Question: I got this problem and I have been tyring alot (even deleting the htaccess) and I haven't found a solution.
A customer of my company has an application that I didn't make.... but I could nottice that there was an HTACCESS (and it happened to me before) and it seems to have some Rewrite rules. I am not familiar with HTaccess stuff, I am very ignorant about what's going on in this kind of files.
The page looks like this

## The htaccess file contains this:
'''
Options All -Indexes
Options +FollowSymLinks
RewriteEngine on
#4 variables
Rewriterule ^(.*)/(.*)/(.*)/(.*)/(.*)/(.*)/(.*)/(.*)/(.*)/$ $1.php?$2=$3&$4=$5&$6=$7&$8=$9
#3 variables
Rewriterule ^(.*)/(.*)/(.*)/(.*)/(.*)/(.*)/(.*)/$ $1.php?$2=$3&$4=$5&$6=$7
#2 variables
Rewriterule ^(.*)/(.*)/(.*)/(.*)/(.*)/$ $1.php?$2=$3&$4=$5
#1 variable
Rewriterule ^(.*)/(.*)/(.*)/$ $1.php?$2=$3
RewriteCond %{REQUEST_FILENAME} !-f
RewriteCond %{REQUEST_FILENAME} !-d
RewriteRule ^(.*) index.php
AddType application/x-httpd-php .html
AddType application/x-httpd-php .htm
'''
Do you have any idea if that is the HTACCESS FAULT? If I delete the HTACCESS I get a 500 Internal Server Error
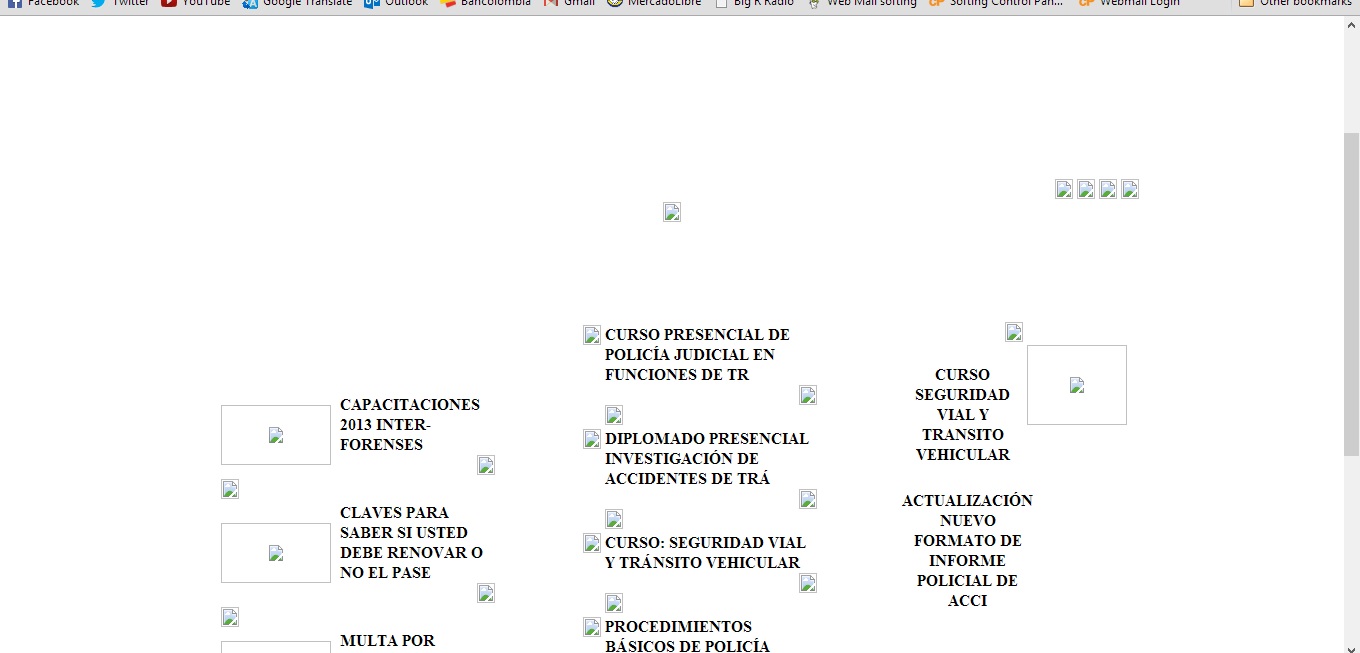
Answer: This sounds like a relative/absolute URI issue. The images/scripts/css are probably linked using relative URIs which is broken when you have a structure like this: '(.*)/(.*)/(.*)/(.*)/(.*)/(.*)/(.*)/(.*)/(.*)/', while it could work fine when you access the page like this: '/$1.php?something'.
So you either need to change all of the links so that they're absolute URLs (that start with a '/') or create a relative URI base at the header of all of your pages:
'''
<base href="/">
'''